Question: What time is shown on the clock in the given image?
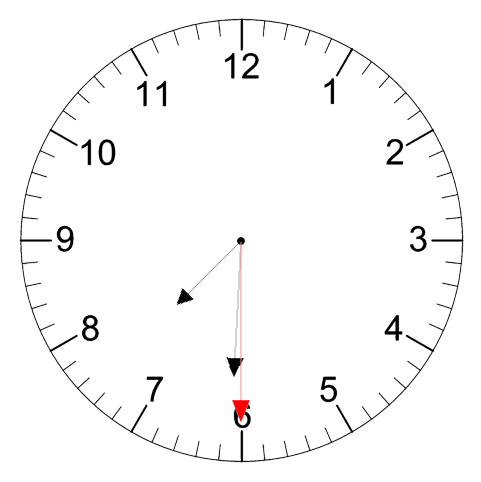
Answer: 07:30:30